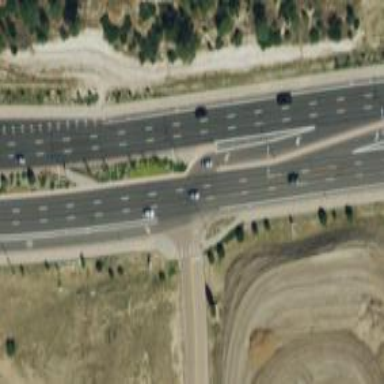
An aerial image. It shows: Primary link road with asphalt surface.